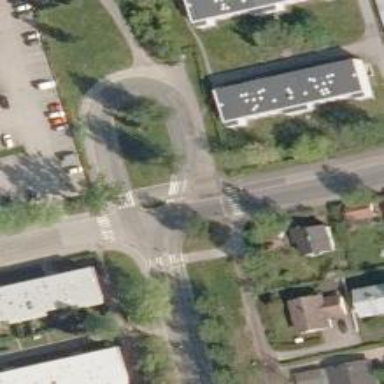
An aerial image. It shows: Uncontrolled crossing on the road.